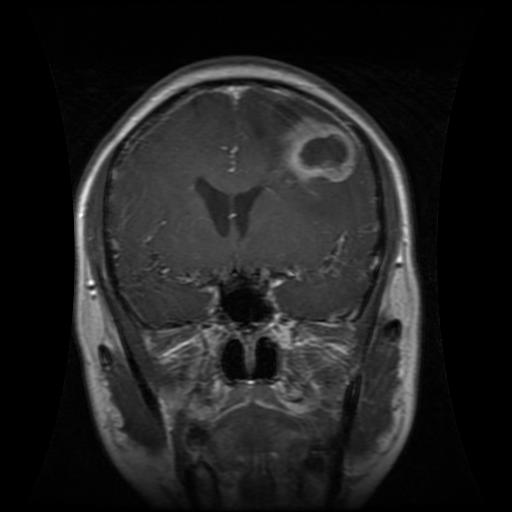
Label: glioma